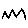
Label: zigzag